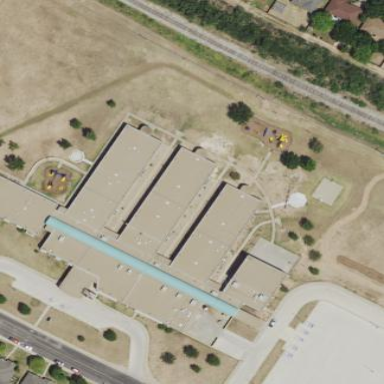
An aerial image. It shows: School.